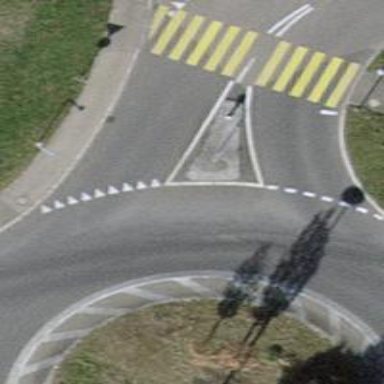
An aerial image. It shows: Road with "give way" sign.